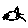
Label: cat